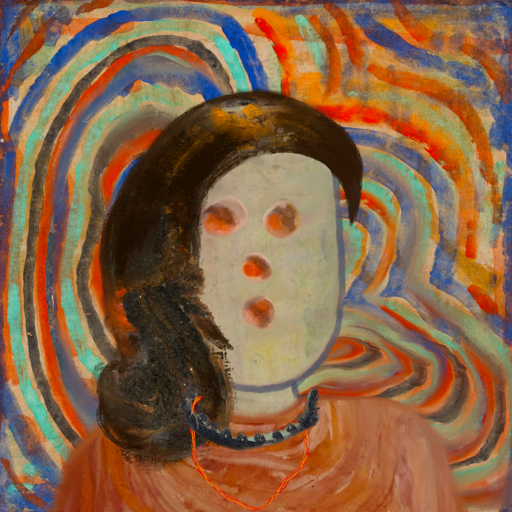
Background: Sisters, Head And Neck Front: Hill_Girl, Face Front: Rupkatha, Bust: Pious_Lady, Hair Front: Gypsy_Queen, Head Accessory: Blank, Second Necklace: Gypsy_Mother_2, Necklace: Childish, Baby: Blank